Interaction volume radius: 10 \u00c5
Interaction volume height: 15 \u00c5
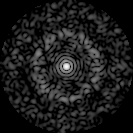
Disorder parameter: 0.8313